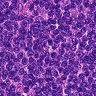
Metastatic tissue present: no